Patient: sex M, age 63
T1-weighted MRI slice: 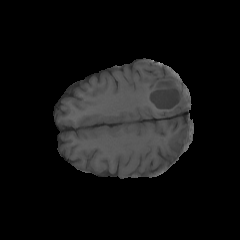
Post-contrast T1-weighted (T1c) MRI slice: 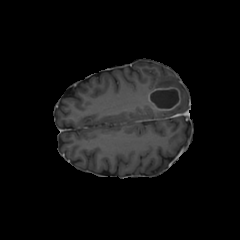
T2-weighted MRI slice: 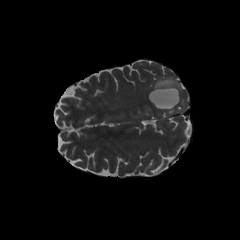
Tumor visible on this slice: yes
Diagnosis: Glioblastoma, IDH-wildtype
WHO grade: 4